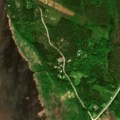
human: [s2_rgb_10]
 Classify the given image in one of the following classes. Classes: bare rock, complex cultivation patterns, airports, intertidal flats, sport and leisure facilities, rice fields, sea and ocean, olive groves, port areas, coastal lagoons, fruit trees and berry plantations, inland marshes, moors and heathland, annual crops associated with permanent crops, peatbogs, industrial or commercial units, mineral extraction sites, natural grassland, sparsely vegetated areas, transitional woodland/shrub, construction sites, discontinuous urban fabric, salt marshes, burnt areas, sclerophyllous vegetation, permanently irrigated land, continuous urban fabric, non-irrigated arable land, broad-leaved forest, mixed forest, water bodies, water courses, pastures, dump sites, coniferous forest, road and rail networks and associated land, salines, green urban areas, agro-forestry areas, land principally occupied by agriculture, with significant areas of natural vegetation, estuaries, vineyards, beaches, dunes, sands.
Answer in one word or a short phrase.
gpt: non-irrigated arable land, coniferous forest, mixed forest, salt marshes, sea and ocean